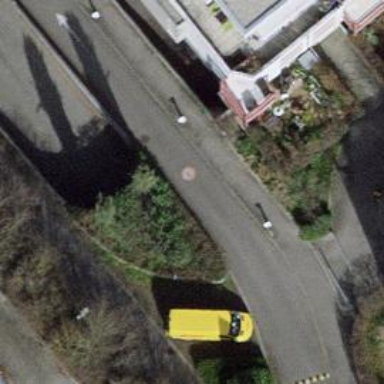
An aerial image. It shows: Tunnel under the road used for service purposes.